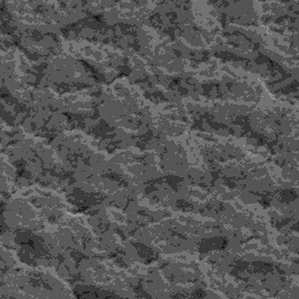
Label: frost